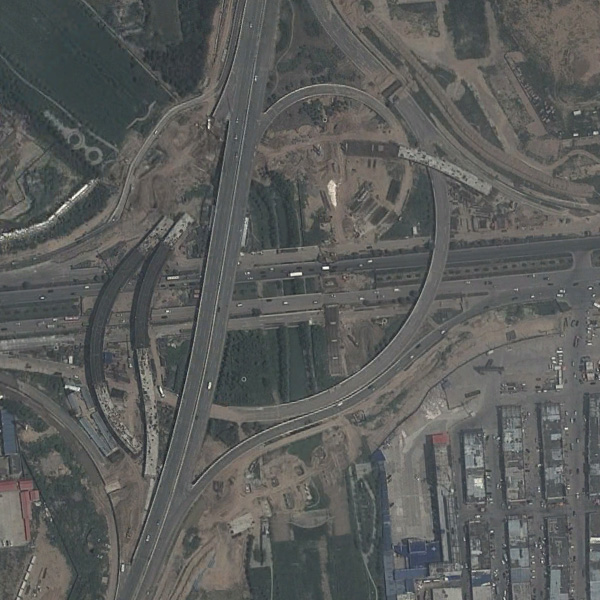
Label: Viaduct